Field crop: tomato
Growth stage: 1
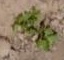
Species: portulaca